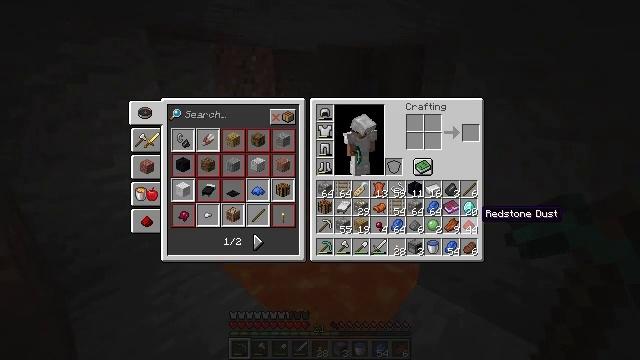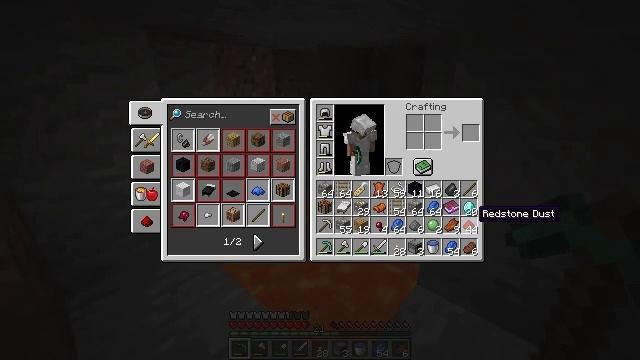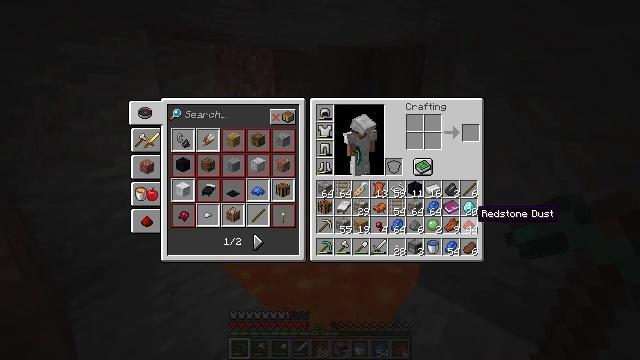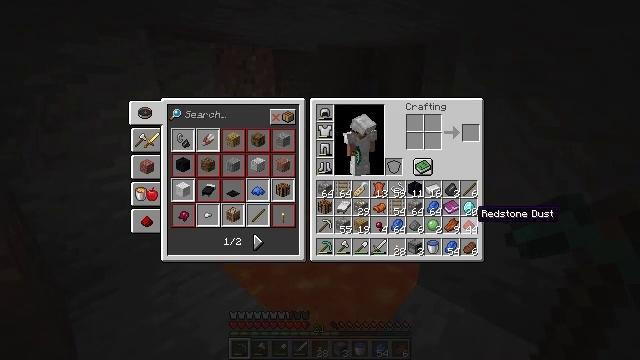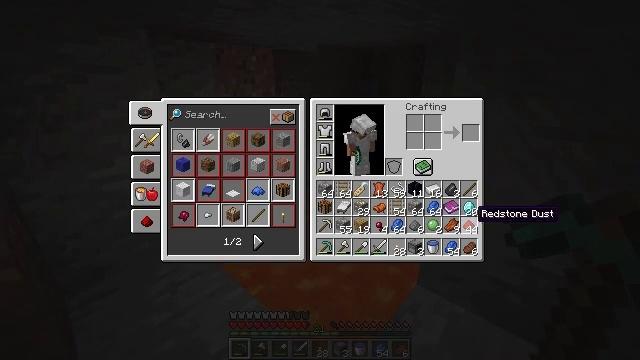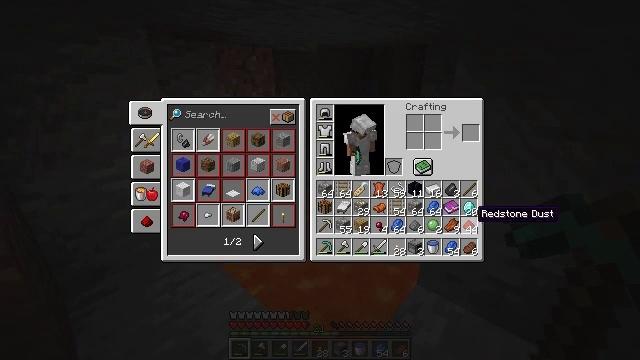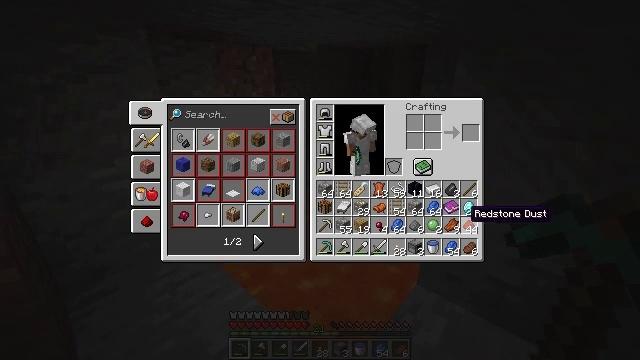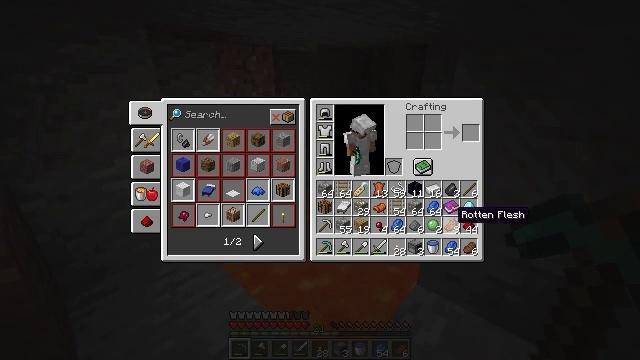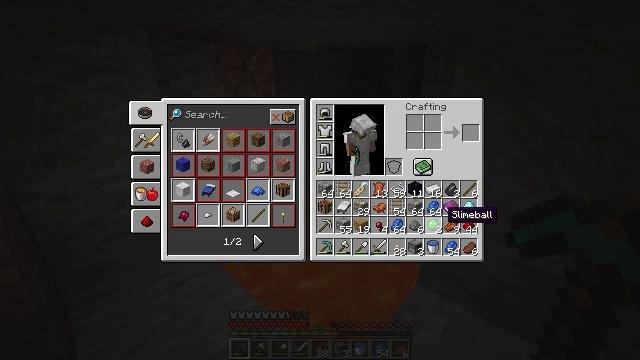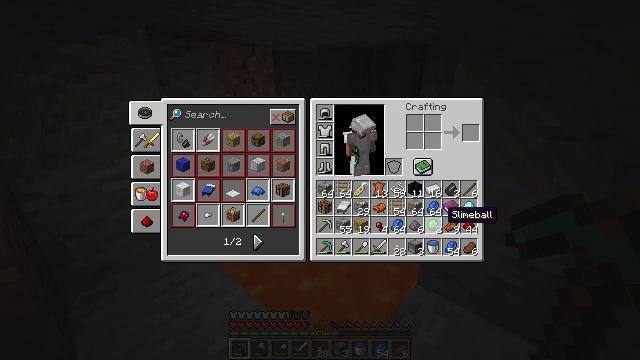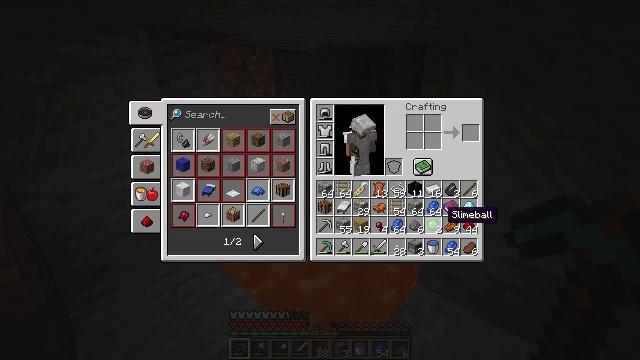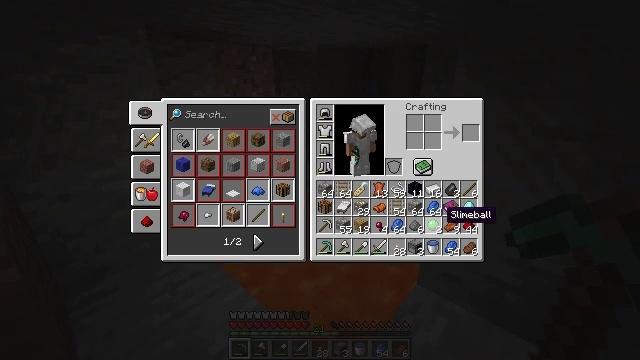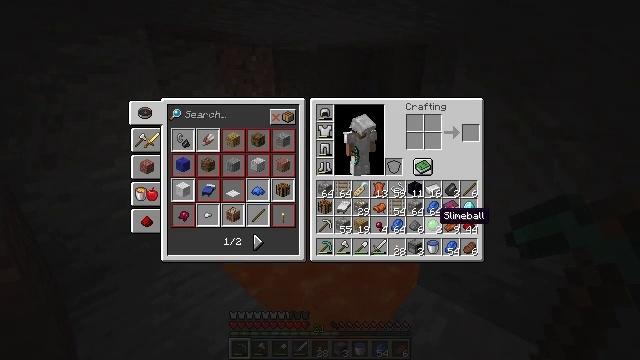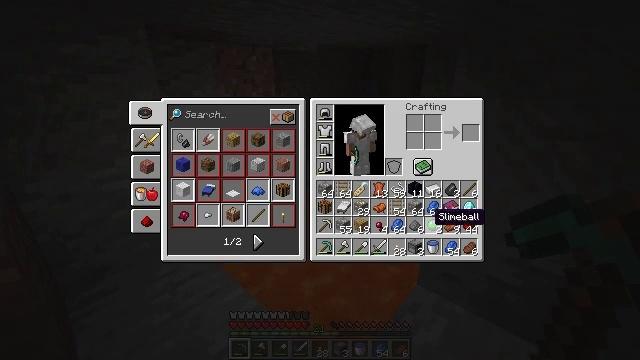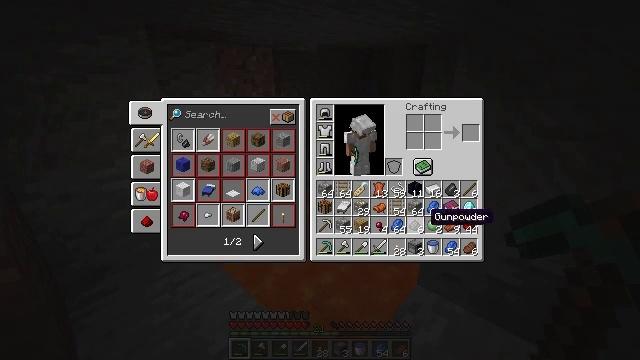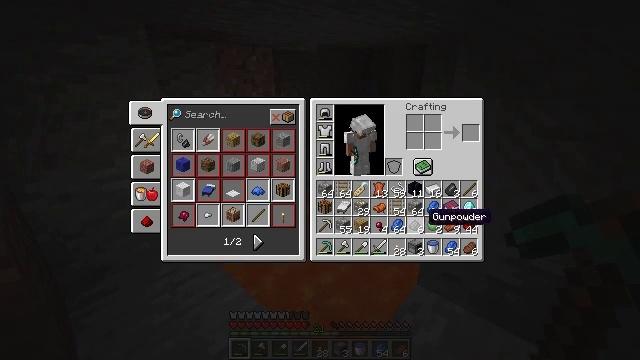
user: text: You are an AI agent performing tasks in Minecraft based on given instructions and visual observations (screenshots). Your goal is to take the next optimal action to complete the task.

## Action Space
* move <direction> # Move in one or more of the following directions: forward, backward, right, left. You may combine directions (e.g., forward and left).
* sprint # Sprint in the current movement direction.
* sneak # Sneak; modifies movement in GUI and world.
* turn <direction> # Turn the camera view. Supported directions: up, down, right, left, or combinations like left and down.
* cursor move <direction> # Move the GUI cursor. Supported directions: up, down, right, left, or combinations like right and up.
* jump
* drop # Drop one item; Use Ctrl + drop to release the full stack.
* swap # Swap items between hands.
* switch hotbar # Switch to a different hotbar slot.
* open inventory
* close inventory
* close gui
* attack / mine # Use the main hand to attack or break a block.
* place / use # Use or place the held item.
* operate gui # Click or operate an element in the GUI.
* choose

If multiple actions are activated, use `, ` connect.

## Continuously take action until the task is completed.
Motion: motion action
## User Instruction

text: Remove a lapis lazuli from the inventory.
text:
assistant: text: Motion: no_op
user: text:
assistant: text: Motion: no_op
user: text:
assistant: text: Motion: no_op
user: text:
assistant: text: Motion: no_op
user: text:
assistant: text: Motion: no_op
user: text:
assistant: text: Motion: no_op
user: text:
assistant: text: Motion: cursor move left
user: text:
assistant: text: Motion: cursor move left
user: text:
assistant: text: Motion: no_op
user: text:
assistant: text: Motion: no_op
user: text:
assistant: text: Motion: no_op
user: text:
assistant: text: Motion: cursor move left
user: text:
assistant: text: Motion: no_op
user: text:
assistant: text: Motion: no_op
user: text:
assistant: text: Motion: no_op
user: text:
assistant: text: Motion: no_op
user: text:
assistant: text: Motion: no_op
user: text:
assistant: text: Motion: no_op
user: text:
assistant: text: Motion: no_op
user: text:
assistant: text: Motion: no_op
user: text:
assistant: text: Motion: no_op
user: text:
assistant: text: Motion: no_op
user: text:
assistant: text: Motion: no_op
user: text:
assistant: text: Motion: no_op
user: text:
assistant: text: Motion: no_op
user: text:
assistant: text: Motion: no_op
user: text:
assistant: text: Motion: no_op
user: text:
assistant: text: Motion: no_op
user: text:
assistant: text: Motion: no_op
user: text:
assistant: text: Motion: no_op